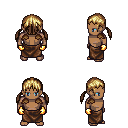
a pixel art fantasy rpg character, male body template, human, dark skin, leather shoulder armor, robe skirt, blonde twin-tailed hairstyle, gold gloves, four views (front, back, left, right), 2x2 character sprite sheet, small pixel art, hard edges, no anti-aliasing